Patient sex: F
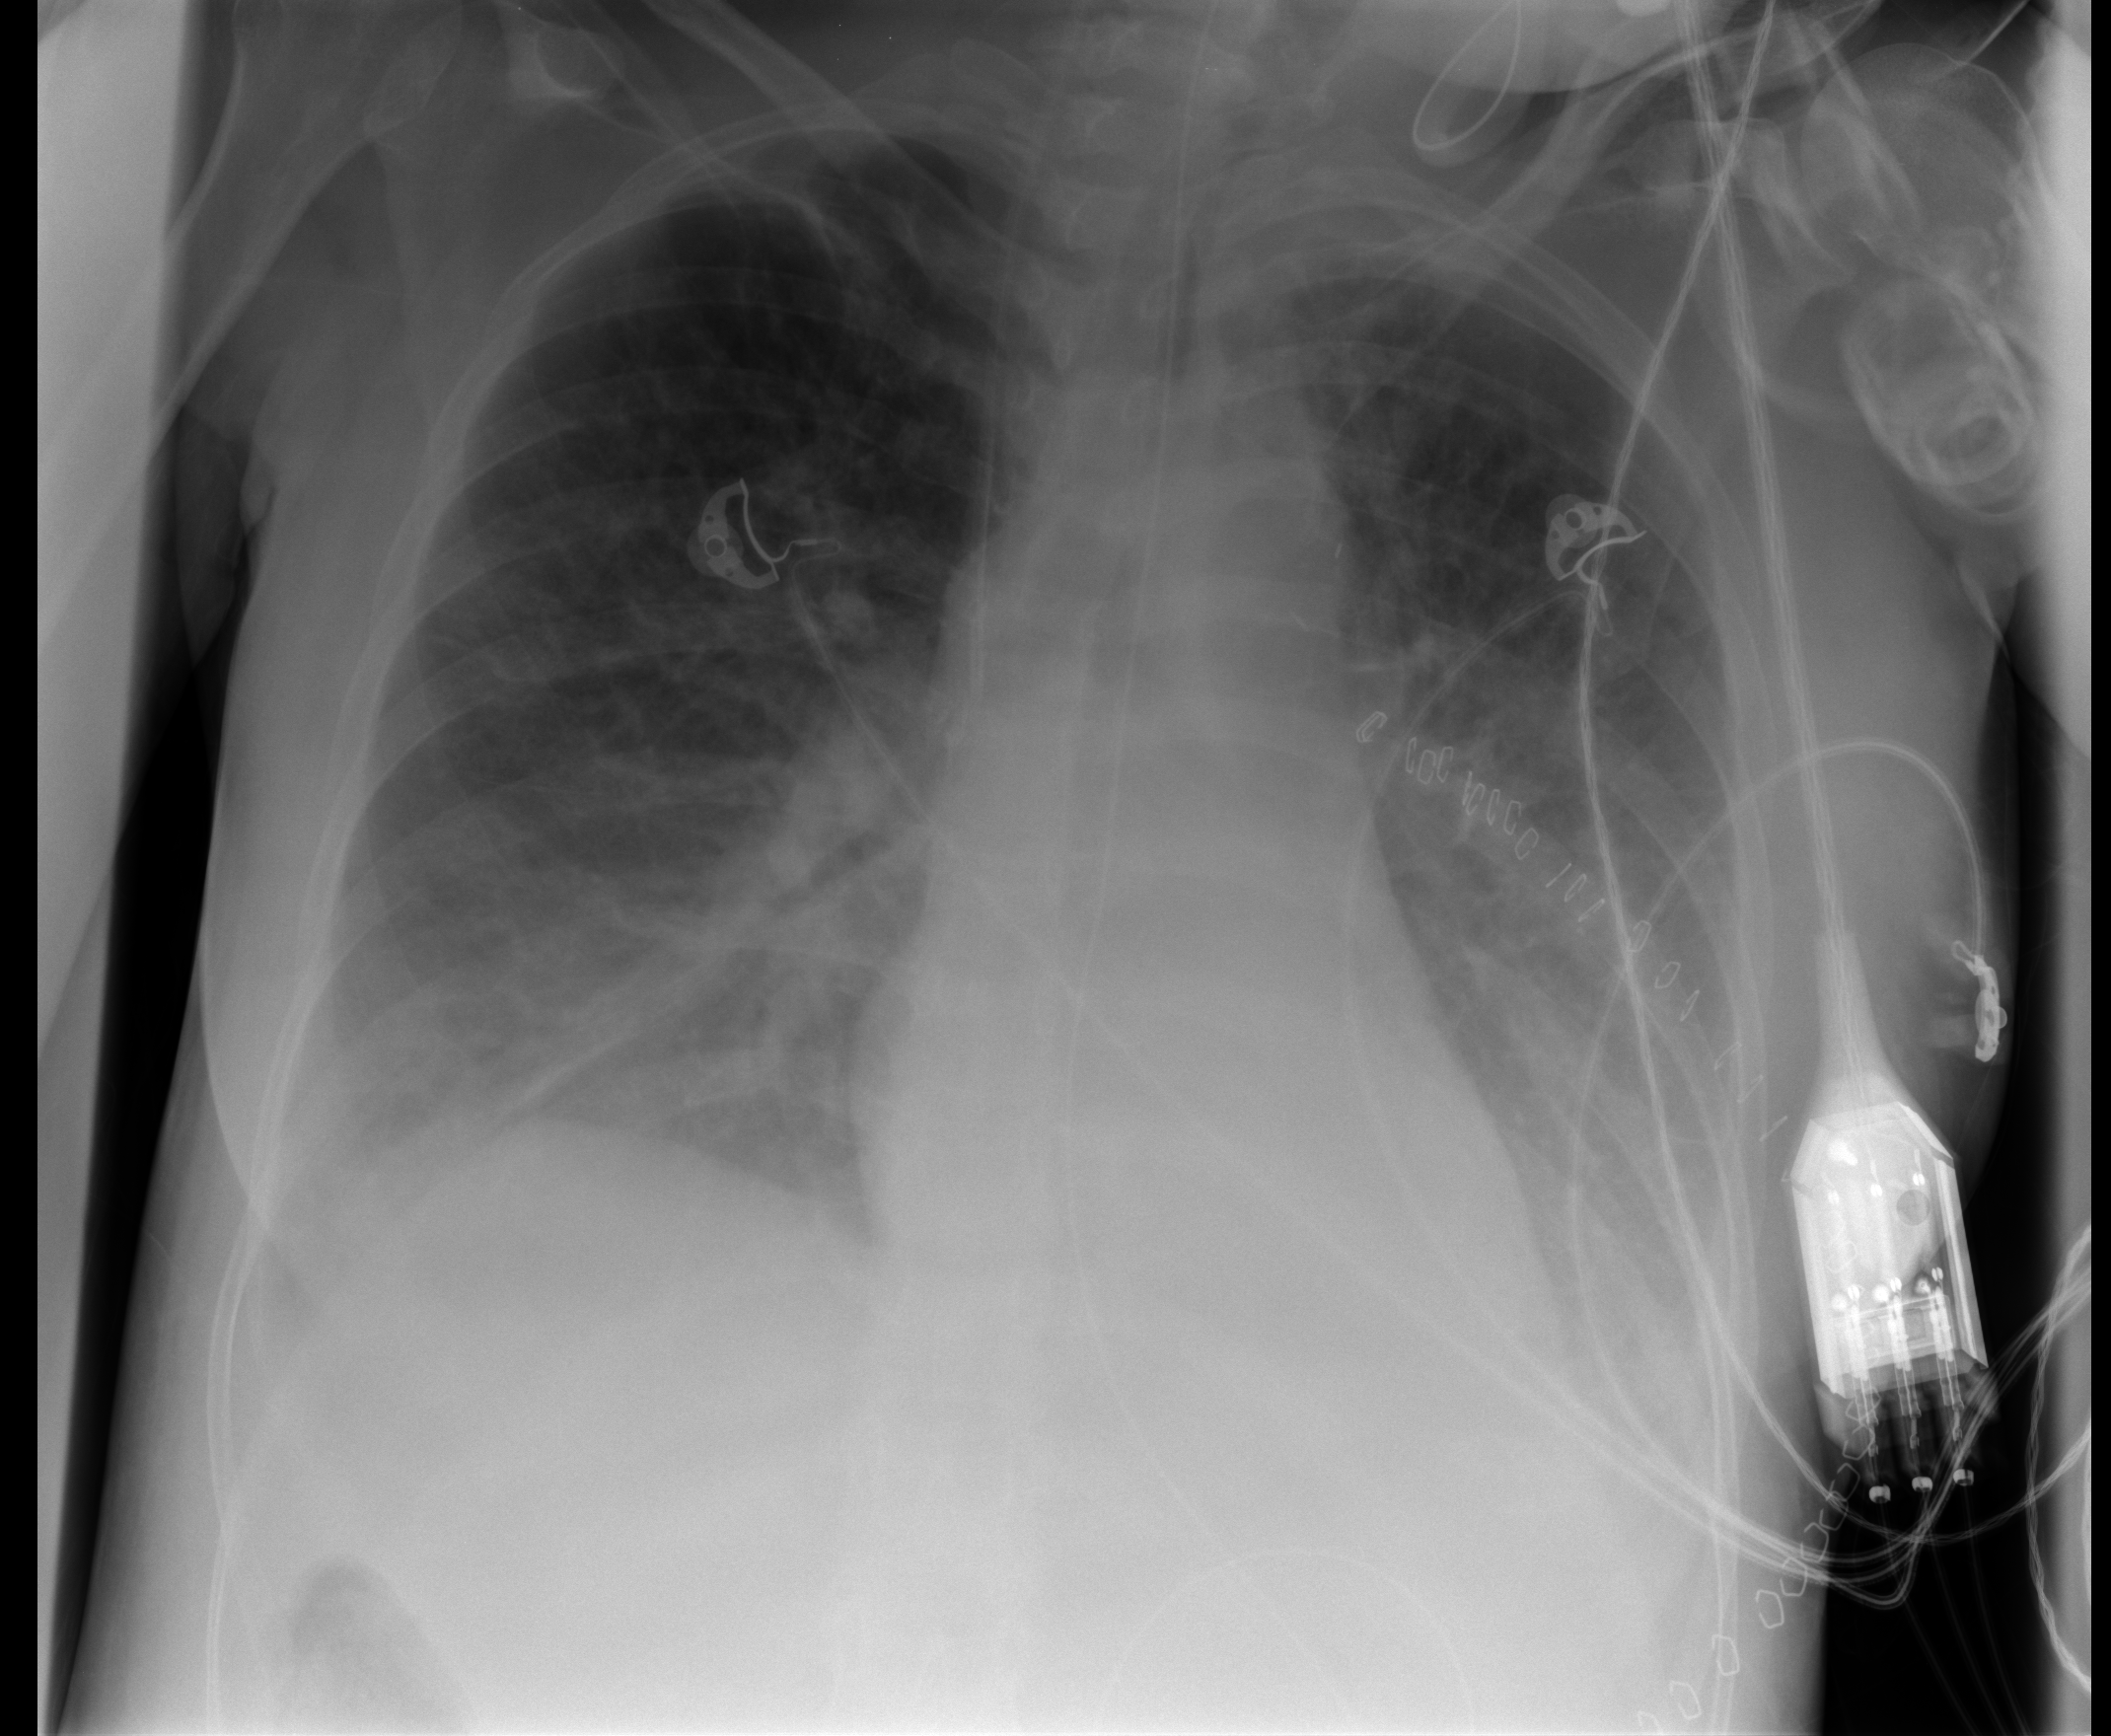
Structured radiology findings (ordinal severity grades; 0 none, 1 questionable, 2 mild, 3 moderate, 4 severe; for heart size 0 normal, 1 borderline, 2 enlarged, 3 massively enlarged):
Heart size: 0
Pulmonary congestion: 0
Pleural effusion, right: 2
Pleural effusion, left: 2
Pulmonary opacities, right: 1
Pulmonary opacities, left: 0
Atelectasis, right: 2
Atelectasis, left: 2